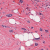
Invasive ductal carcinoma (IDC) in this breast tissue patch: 1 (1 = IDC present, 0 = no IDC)